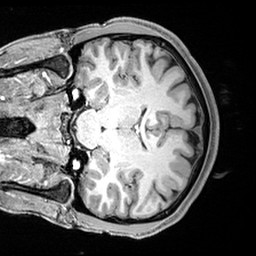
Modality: T1w
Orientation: coronal
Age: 32
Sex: male
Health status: healthy
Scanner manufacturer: siemens
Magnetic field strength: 3 T
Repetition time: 2.4 s
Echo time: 0.00217 s